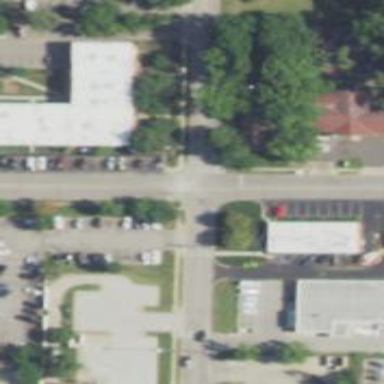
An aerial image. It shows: Solid stop line on the road.